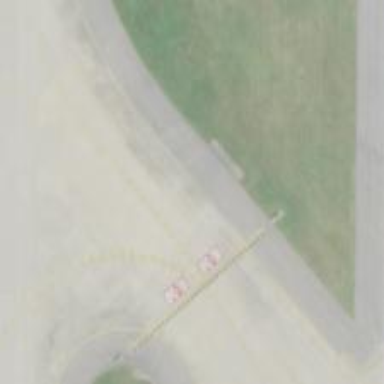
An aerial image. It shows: View of taxiway at the airport.